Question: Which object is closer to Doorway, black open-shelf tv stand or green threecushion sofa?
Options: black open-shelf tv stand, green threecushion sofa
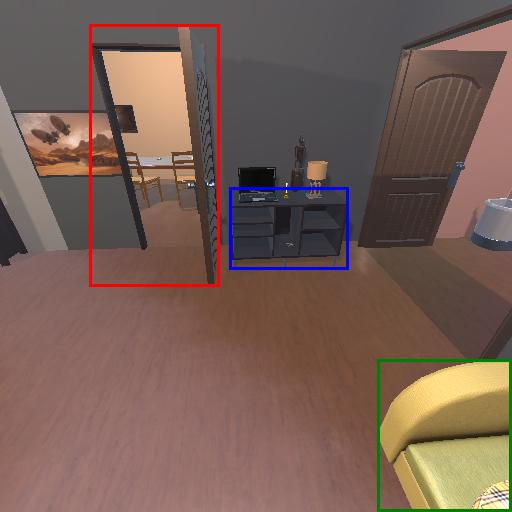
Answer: black open-shelf tv stand